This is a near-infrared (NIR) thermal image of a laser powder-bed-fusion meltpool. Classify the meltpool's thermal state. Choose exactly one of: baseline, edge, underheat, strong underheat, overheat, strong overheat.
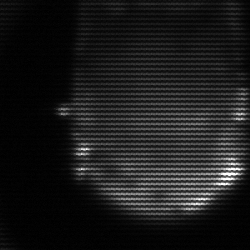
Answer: edge